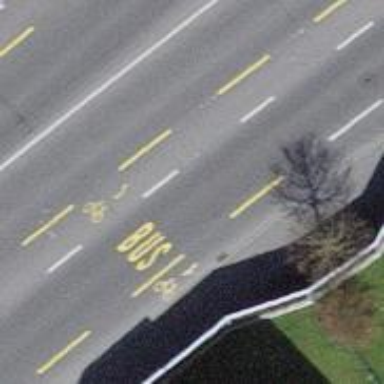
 which is classified as primary highway."